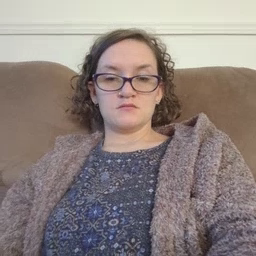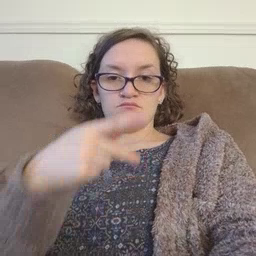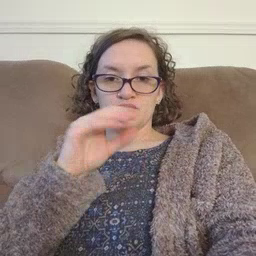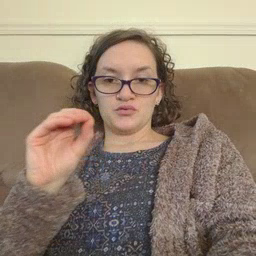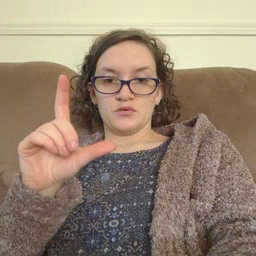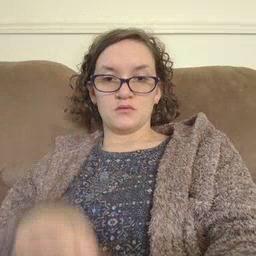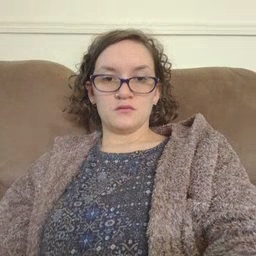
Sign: pool